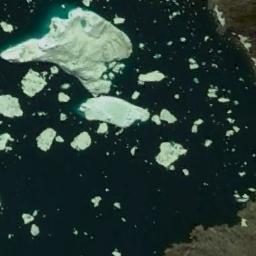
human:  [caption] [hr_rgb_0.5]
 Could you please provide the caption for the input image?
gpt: Some ice hummocks and a lot of small pieces of sea ice are next to the land .

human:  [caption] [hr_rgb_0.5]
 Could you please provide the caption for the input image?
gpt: There are sea ice of different sizes .

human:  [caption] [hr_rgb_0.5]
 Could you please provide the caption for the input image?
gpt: Several large ice cubes of various sizes and surrounding small pieces of ice float on the deep blue sea .

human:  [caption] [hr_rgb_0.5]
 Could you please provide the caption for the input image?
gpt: There are many ice on the deep blue sea next to the land .

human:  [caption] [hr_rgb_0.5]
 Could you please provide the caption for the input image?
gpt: There are many pieces of sea ice .